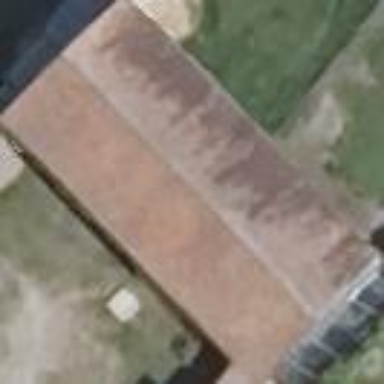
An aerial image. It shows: Gabled building with the roof oriented along its structure.